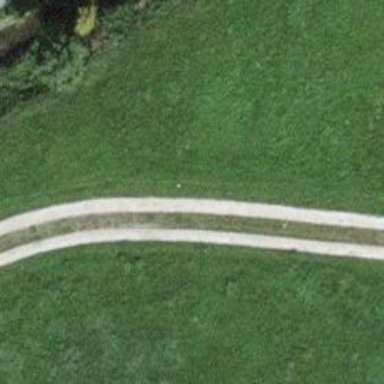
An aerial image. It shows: Track road designated for nordic skiing. The track is groomed for both classic and skating styles.